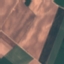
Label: AnnualCrop